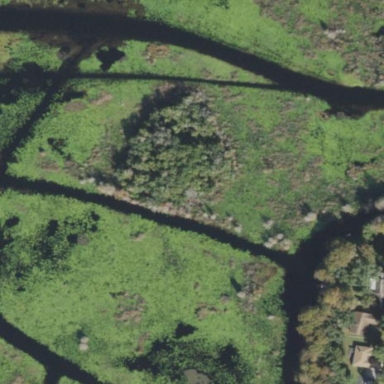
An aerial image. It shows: Wetland area.